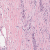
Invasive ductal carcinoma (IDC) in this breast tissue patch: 1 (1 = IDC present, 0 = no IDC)